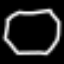
Label: octagon